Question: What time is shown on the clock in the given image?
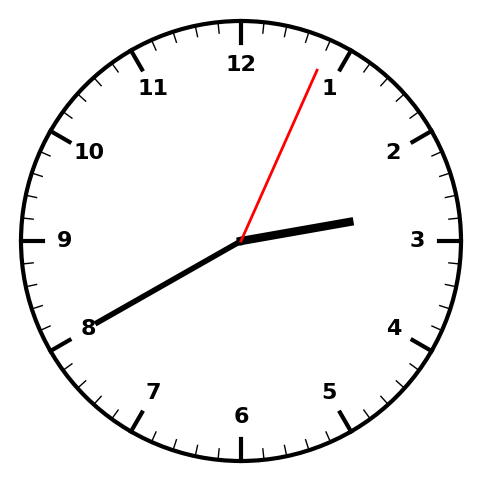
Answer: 02:40:04